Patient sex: F
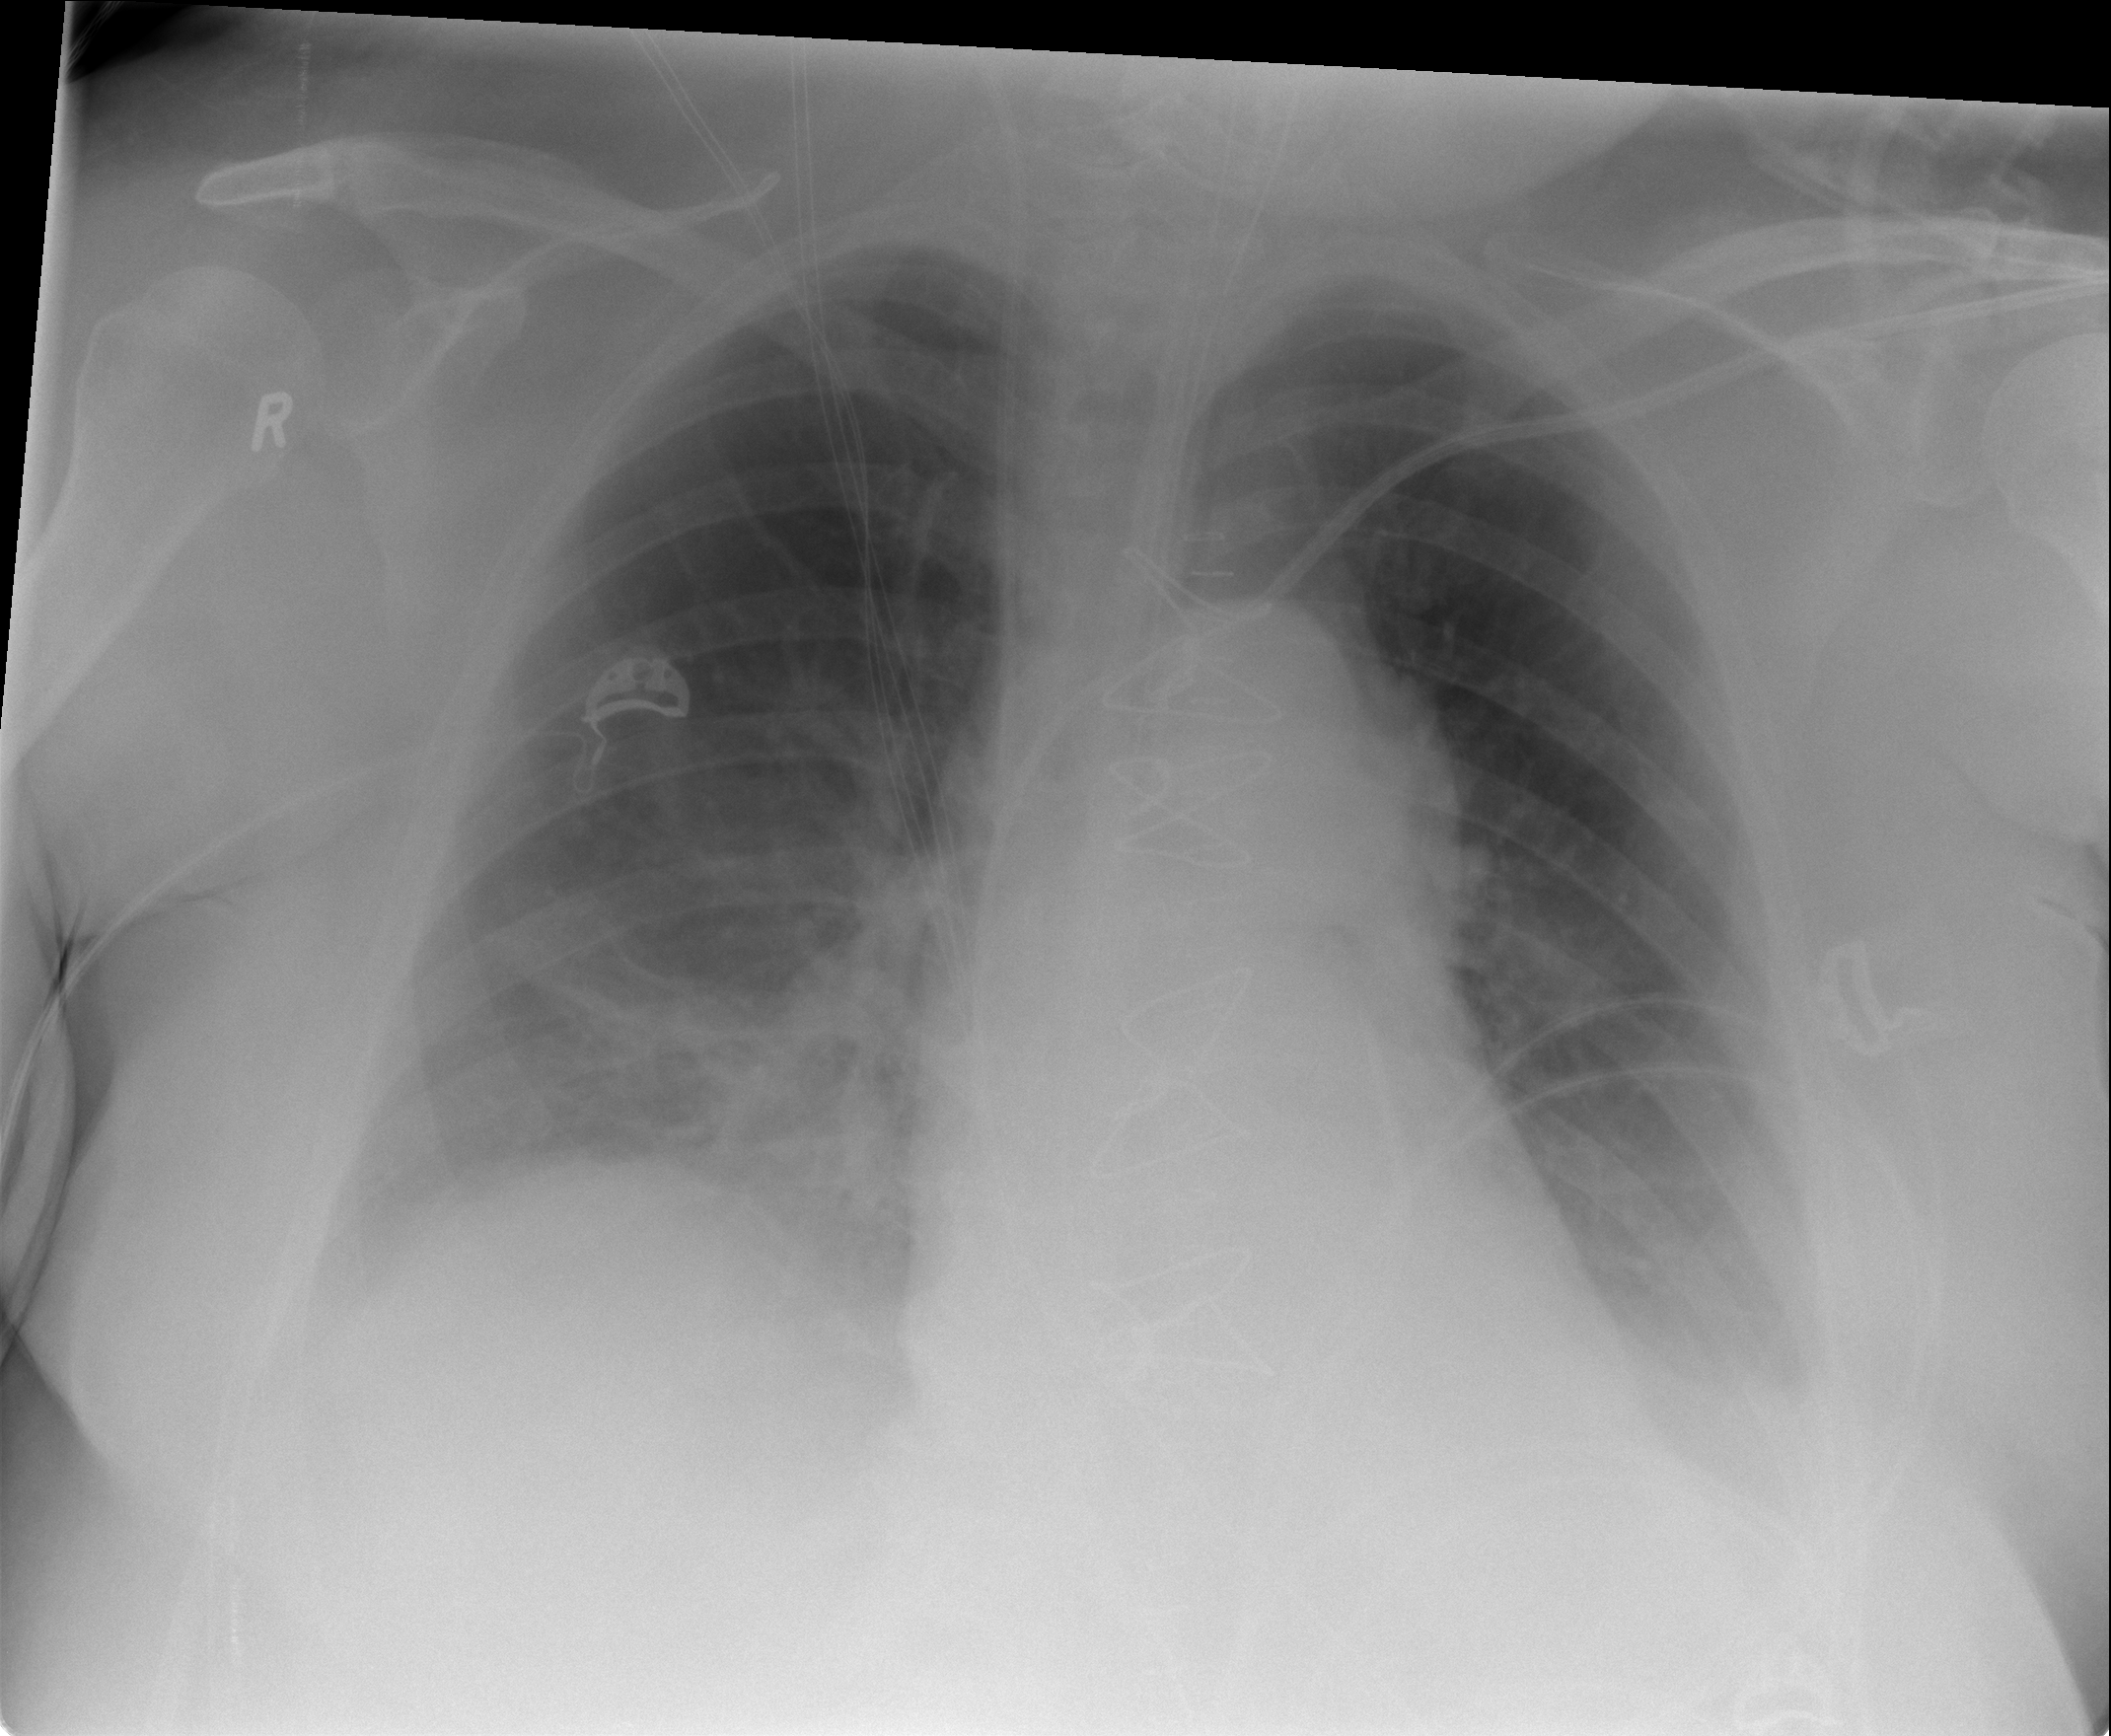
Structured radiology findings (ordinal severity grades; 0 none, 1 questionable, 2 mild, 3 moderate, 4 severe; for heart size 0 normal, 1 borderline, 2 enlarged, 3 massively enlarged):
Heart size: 1
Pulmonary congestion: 2
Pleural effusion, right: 2
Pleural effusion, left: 2
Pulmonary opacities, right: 2
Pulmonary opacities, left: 2
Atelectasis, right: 2
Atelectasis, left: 2